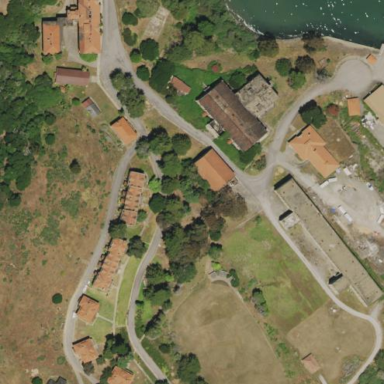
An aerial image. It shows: Historic fort.